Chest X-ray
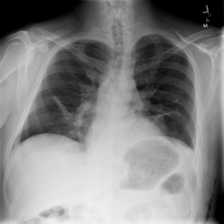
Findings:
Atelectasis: positive
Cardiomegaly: negative
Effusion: positive
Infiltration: negative
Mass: negative
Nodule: negative
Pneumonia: negative
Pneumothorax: negative
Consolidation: positive
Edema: negative
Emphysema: negative
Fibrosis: negative
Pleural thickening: negative
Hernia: negative